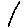
Label: line